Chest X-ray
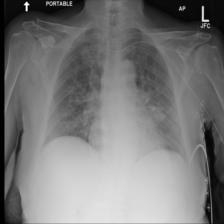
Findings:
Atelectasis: negative
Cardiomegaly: negative
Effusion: negative
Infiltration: positive
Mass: positive
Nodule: negative
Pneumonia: negative
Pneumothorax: negative
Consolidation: negative
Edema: negative
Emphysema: negative
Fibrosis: negative
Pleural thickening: negative
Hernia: negative